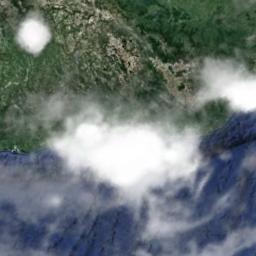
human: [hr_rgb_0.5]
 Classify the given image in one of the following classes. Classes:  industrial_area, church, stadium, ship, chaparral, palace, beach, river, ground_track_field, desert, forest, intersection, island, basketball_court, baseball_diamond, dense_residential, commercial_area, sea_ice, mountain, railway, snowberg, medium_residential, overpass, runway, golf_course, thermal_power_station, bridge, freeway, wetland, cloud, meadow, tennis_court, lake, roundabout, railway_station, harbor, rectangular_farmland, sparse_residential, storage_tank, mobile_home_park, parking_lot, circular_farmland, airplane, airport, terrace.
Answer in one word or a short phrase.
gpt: cloud